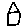
Label: house